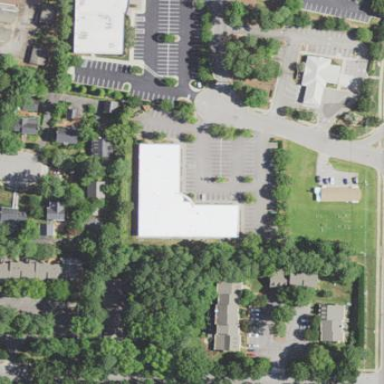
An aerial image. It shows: Commercial building.